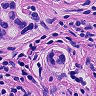
Metastatic tissue present: yes